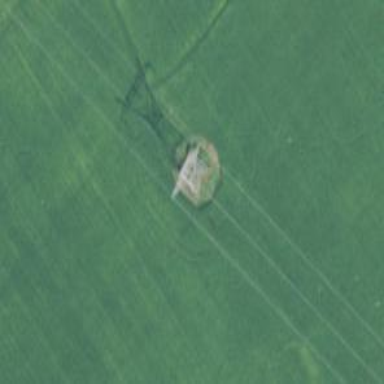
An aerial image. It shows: Lattice structure tower used for power transmission.